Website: home-depot
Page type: customer-info-address
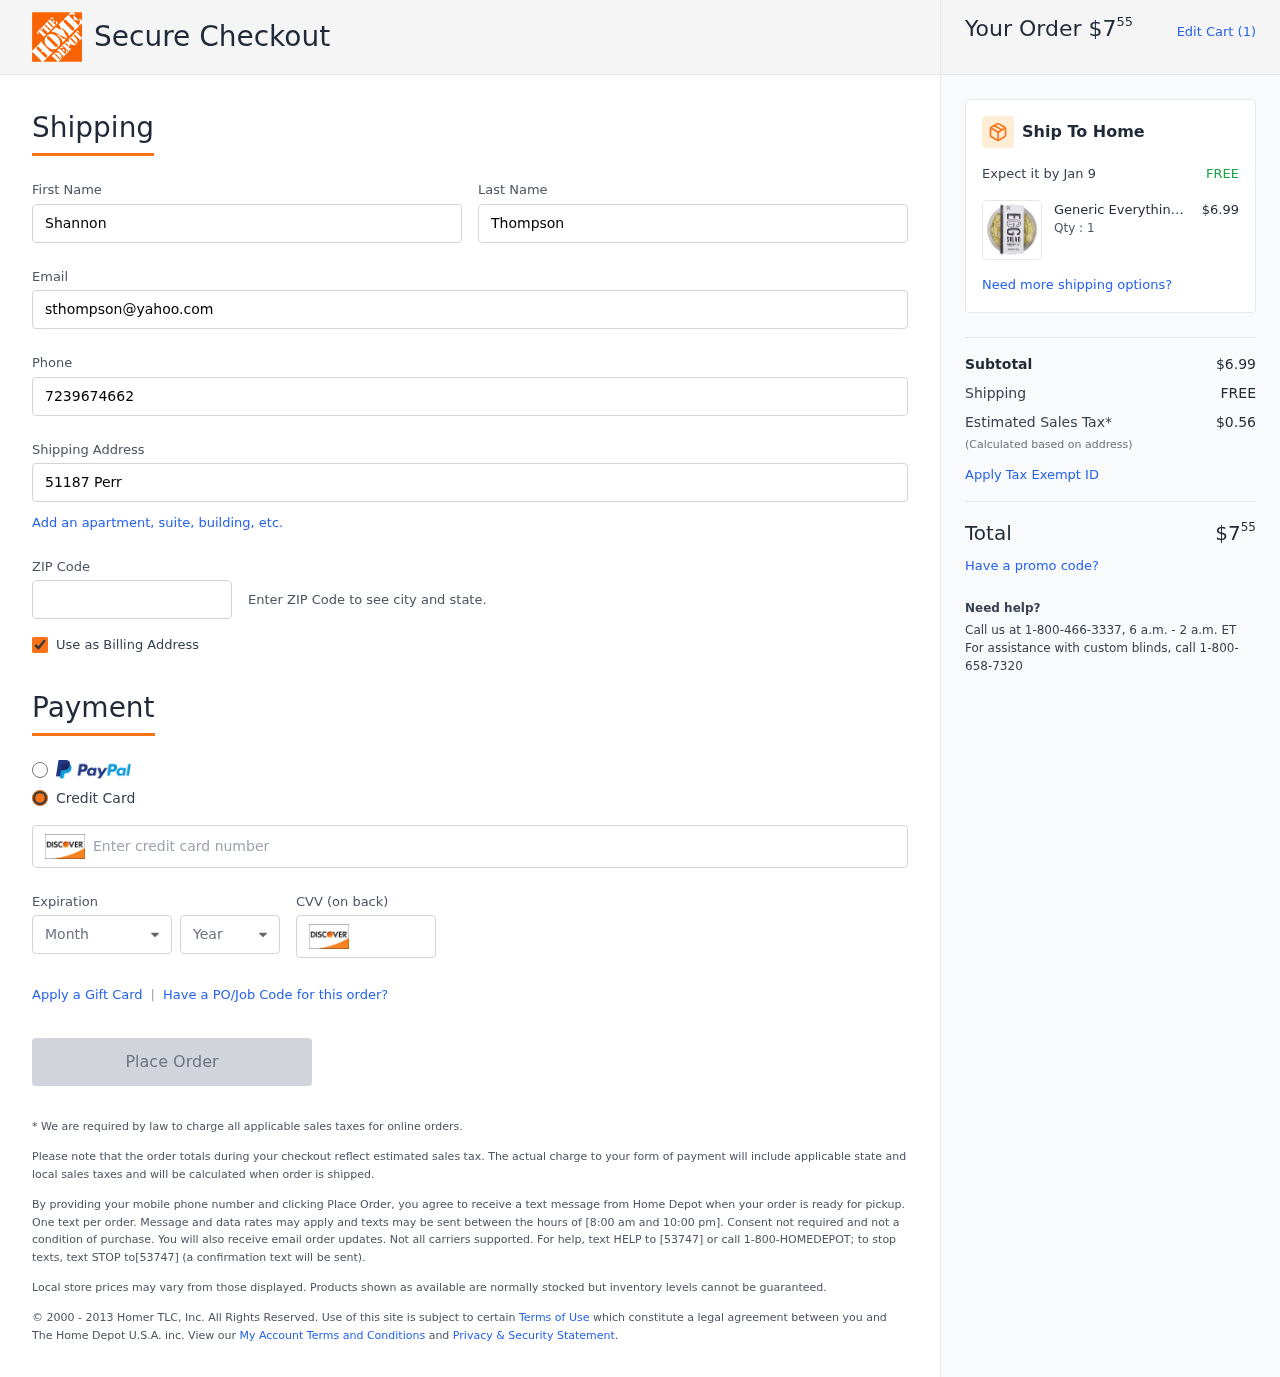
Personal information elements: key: PII_CARD_CVV
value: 641
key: PII_CARD_EXPIRY_MONTH
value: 07
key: PII_CARD_EXPIRY_YEAR
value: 28
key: PII_CARD_NUMBER
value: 6570 0013 3978 7140
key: PII_EMAIL
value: sthompson@yahoo.com
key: PII_FIRSTNAME
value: Shannon
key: PII_LASTNAME
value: Thompson
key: PII_PHONE
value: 7239674662
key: PII_POSTCODE
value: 21684
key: PII_STREET
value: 51187 Perry Center
Product elements: key: PRODUCT1_BRAND
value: Generic
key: PRODUCT1_NAME
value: Everything Spice Egg Salad, 6.67 oz
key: PRODUCT1_PRICE
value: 6.99
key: PRODUCT1_QUANTITY
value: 1
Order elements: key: ORDER_TOTAL
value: $755
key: ORDER_NUM_ITEMS
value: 1
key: ORDER_DELIVERY_DATE
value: Jan 9
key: ORDER_SUBTOTAL
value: $6.99
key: ORDER_SHIPPING_COST
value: FREE
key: ORDER_TAX
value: $0.56